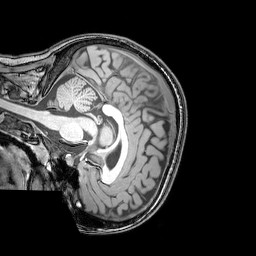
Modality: T1w
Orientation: sagittal
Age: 23
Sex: female
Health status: healthy
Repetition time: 0.081 s
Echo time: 0.037 s